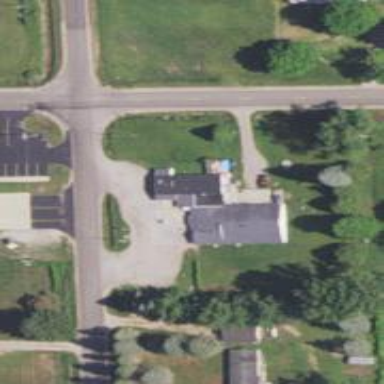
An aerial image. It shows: Convenience shop.